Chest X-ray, PA view. Patient: 34 years old, sex M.
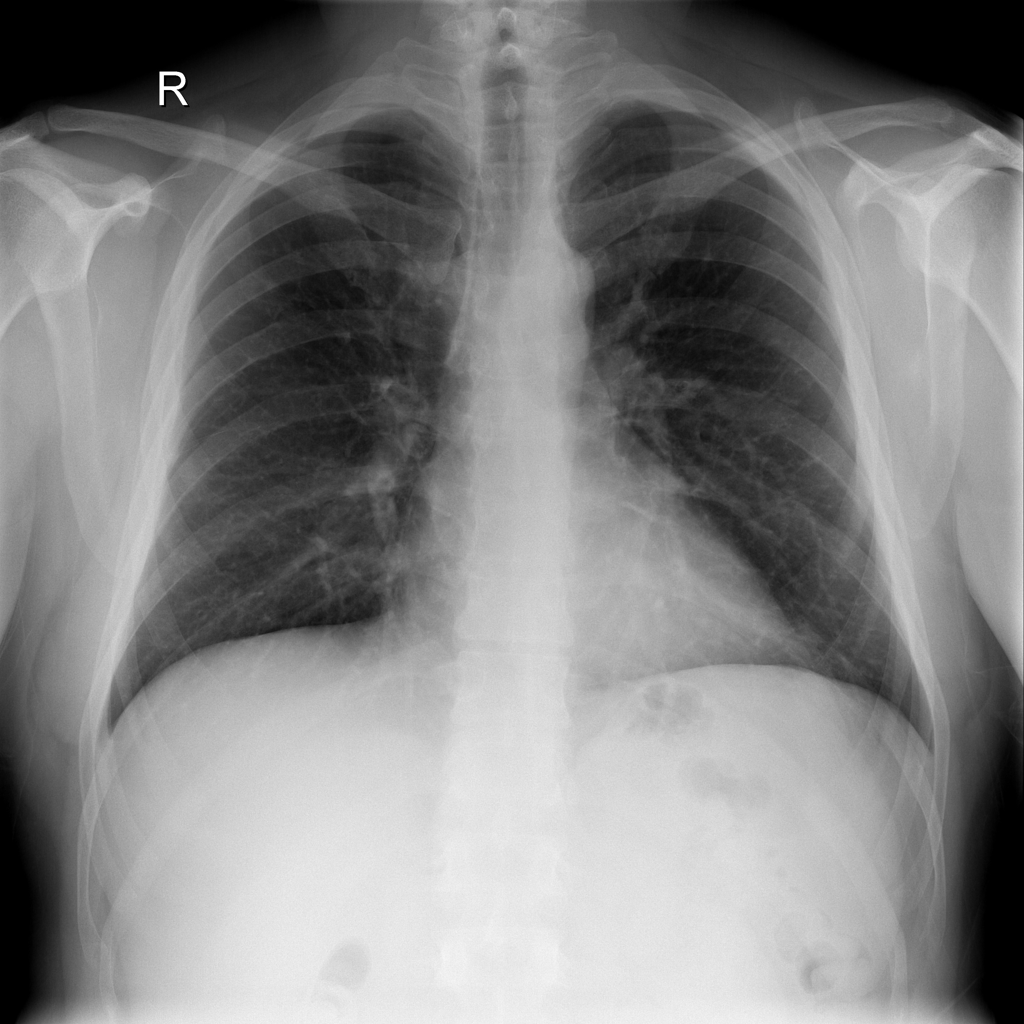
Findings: Infiltration